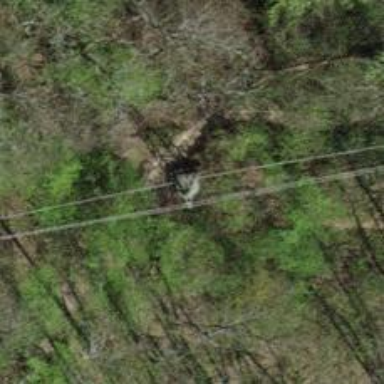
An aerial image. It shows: Power pole.